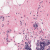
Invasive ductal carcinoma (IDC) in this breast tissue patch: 0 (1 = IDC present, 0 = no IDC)